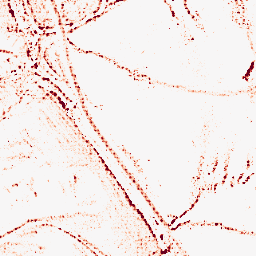
Category: morphological
Decomposition family: morphological_ellipse
Decomposition parameters: operation: opening
width: 5
height: 5
Upsampling method: sinc_blackman
Upsampling parameters: scale: 8
kernel_size: 8
Upsampling scale: 8